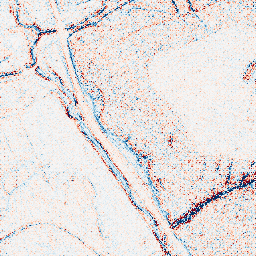
Category: edge_preserving
Decomposition family: anisotropic_diffusion
Decomposition parameters: iterations: 10
kappa: 50
gamma: 0.15
Upsampling method: regularized
Upsampling parameters: scale: 2
lambda_reg: 0.1
Upsampling scale: 2